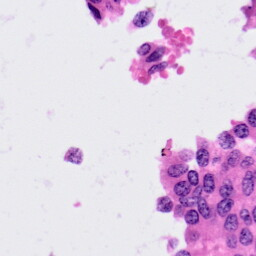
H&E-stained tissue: Lung